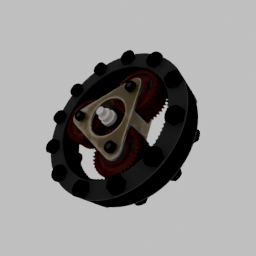
Label: mechanical